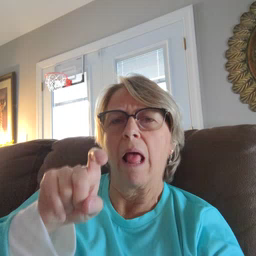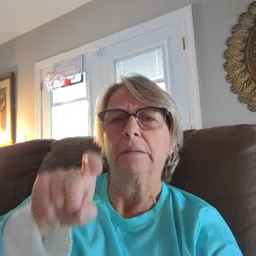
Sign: closet